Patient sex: M
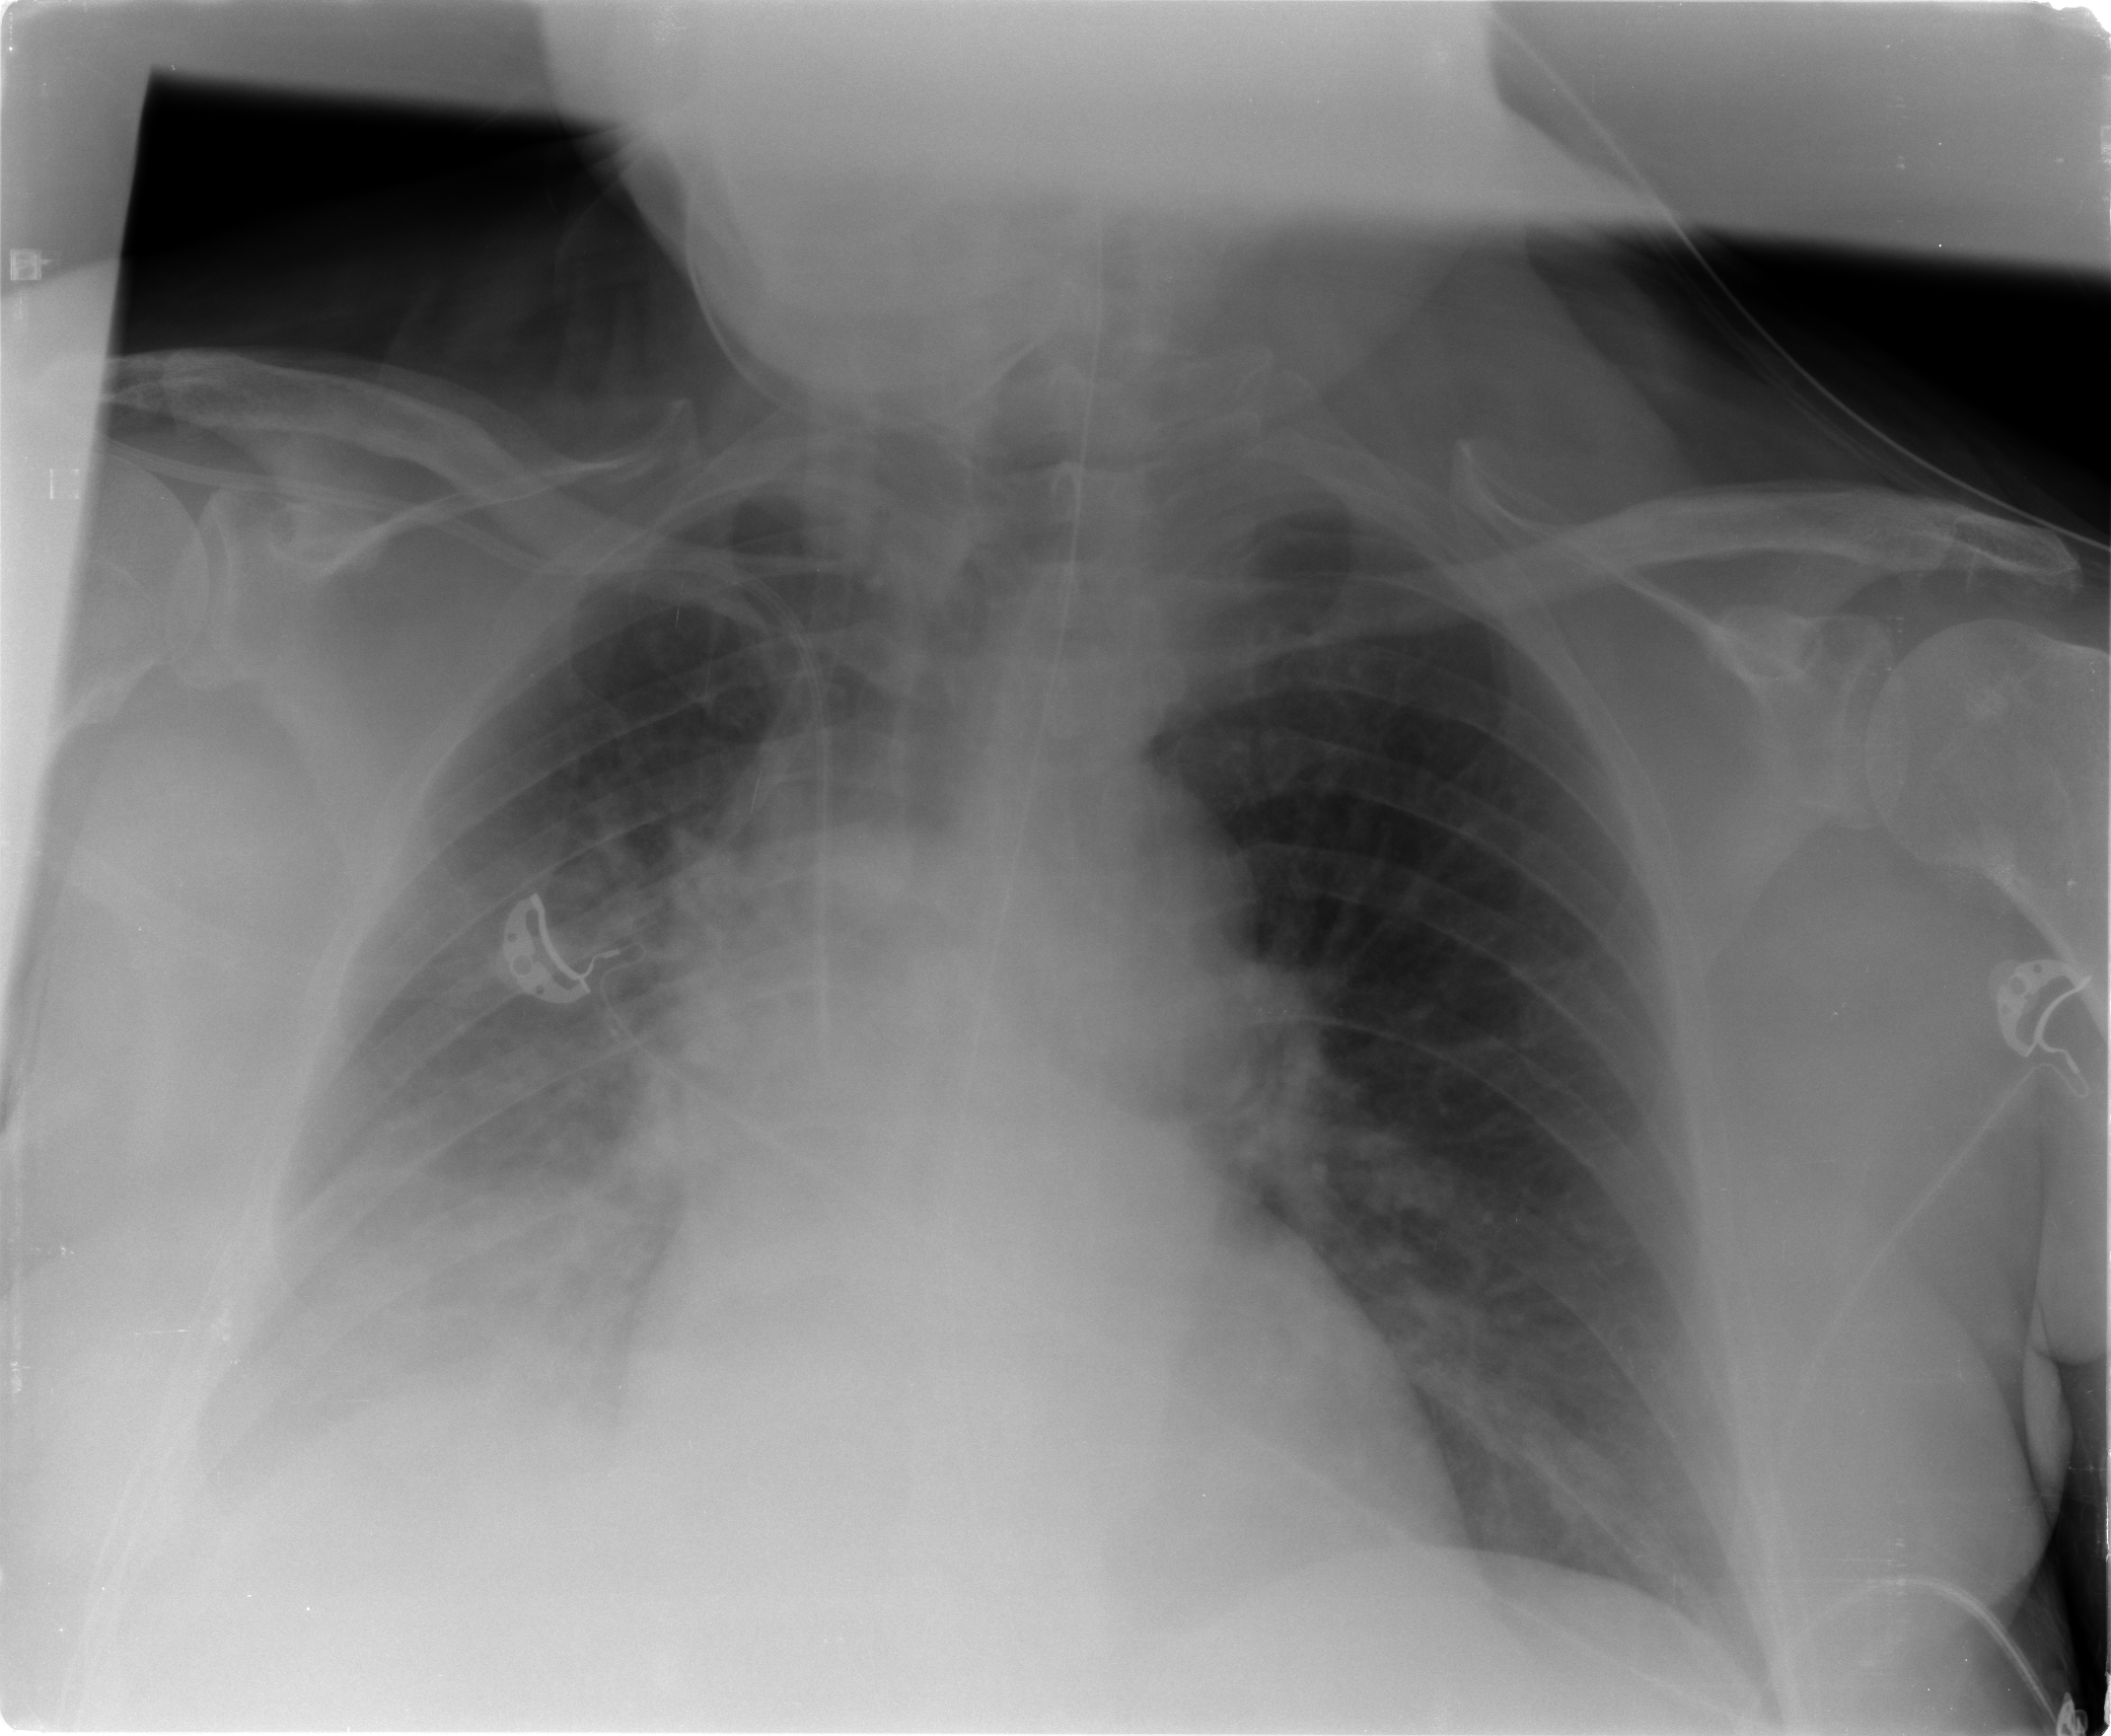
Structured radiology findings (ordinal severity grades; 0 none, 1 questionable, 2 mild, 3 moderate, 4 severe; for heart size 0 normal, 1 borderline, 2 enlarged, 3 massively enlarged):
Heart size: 0
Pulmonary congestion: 2
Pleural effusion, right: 2
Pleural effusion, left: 1
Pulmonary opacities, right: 0
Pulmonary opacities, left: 0
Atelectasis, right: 2
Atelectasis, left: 2